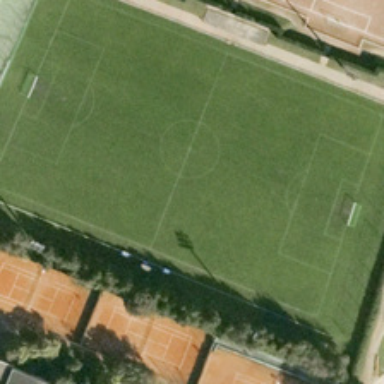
Some green trees and three tennis courts are near a football field .